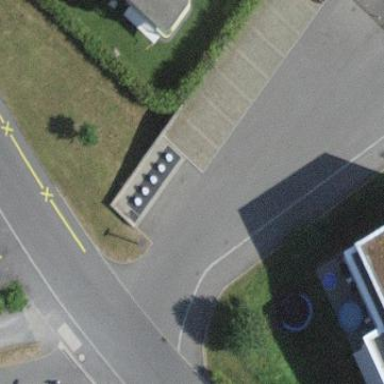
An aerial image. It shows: Parking area with surface.